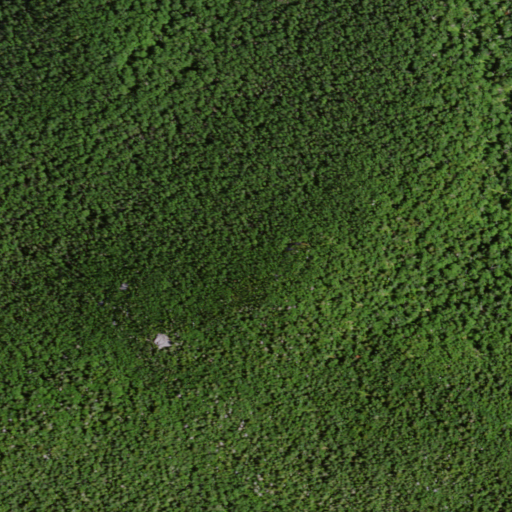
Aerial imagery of mountain in New York named Porter Mountain containing evergreen forest, mixed forest, and deciduous forest